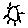
Label: sun